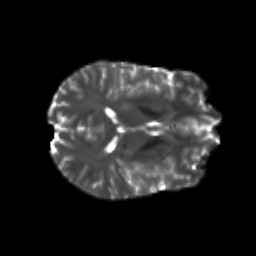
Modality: T2w
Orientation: axial
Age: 24
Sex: male
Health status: healthy
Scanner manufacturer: philips
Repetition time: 7.391 s
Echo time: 0.08599 s